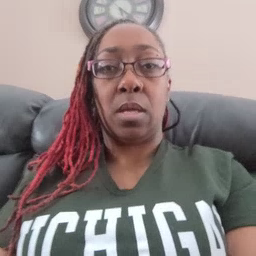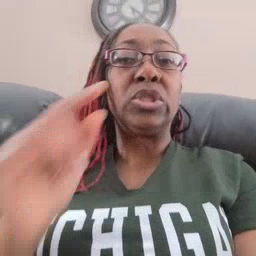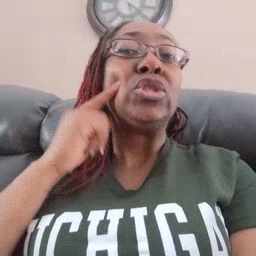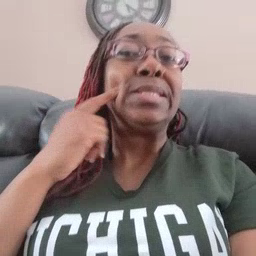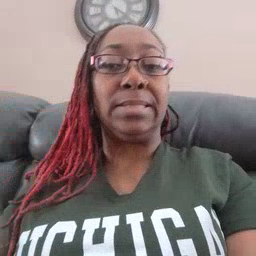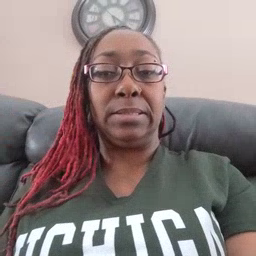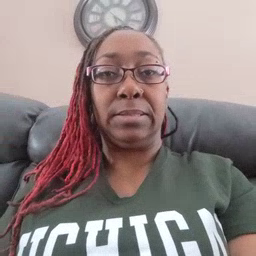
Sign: cheek